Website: apple
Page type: delivery-shipping
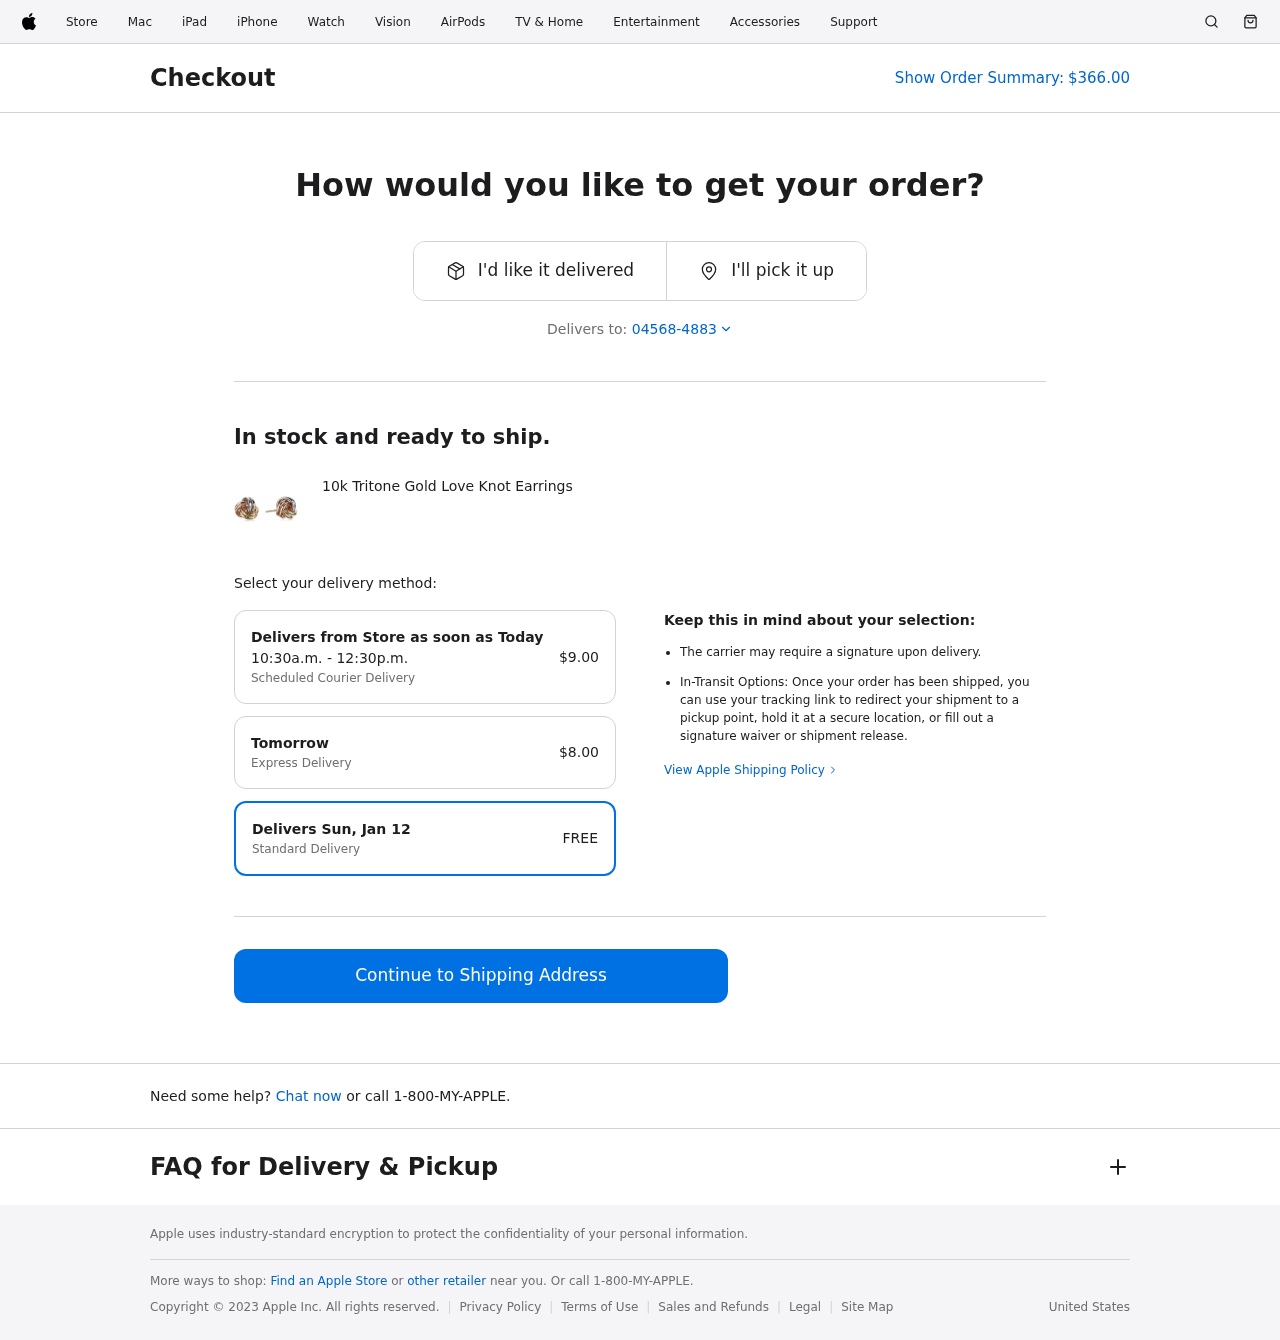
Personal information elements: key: PII_POSTCODE_FULL
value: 04568-4883
Product elements: key: PRODUCT1_NAME
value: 10k Tritone Gold Love Knot Earrings
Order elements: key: ORDER_TOTAL
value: $366.00
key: ORDER_DELIVERY_DATE_SAMEDAY
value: Today
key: ORDER_SHIPPING_COST_SAMEDAY
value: $9.00
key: ORDER_DELIVERY_DATE_EXPRESS
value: Tomorrow
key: ORDER_SHIPPING_COST_EXPRESS
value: $8.00
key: ORDER_DELIVERY_DATE
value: Delivers Sun, Jan 12
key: ORDER_SHIPPING_COST
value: FREE